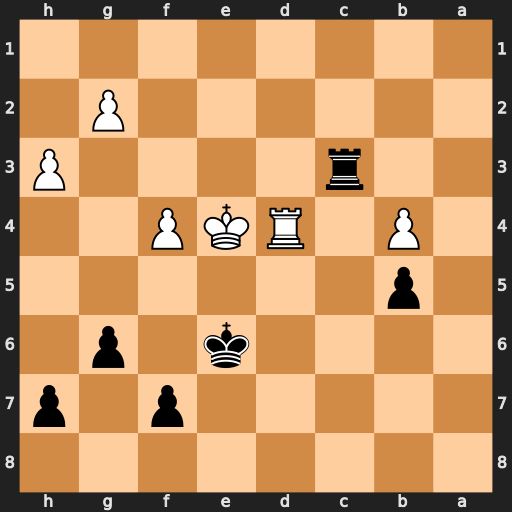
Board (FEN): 8/5p1p/4k1p1/1p6/1P1RKP2/2r4P/6P1/8
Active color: b
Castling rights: -
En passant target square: -
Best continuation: f5#